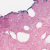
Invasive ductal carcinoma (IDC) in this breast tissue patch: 0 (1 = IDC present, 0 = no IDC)